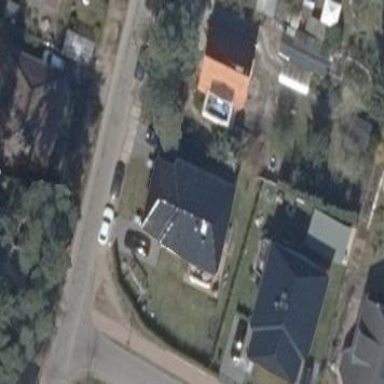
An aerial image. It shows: Detached building.